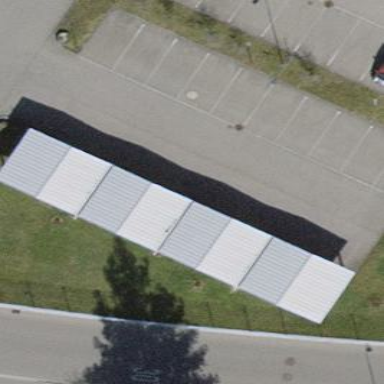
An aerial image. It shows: View of roof of building.